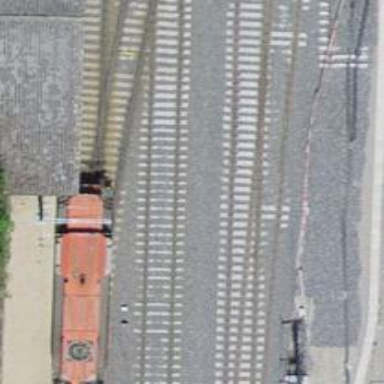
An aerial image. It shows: Railway switch.